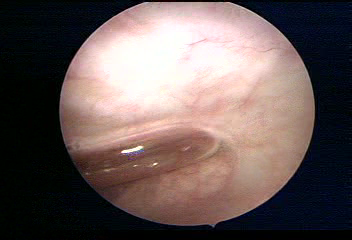
Modality: WLC
Class: Foreign bodies
Subclass: AirBubble
Bladder cancer association: No
Annotated structures: Air bubble